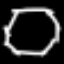
Label: octagon